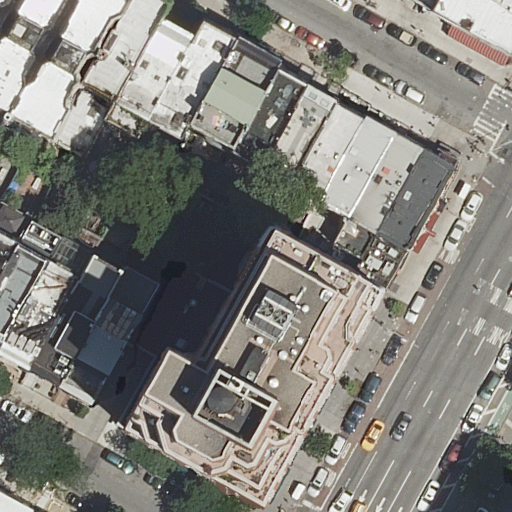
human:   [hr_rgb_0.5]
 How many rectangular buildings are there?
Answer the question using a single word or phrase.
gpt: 18

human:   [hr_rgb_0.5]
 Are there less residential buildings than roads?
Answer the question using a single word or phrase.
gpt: no

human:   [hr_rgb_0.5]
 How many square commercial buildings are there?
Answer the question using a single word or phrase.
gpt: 0

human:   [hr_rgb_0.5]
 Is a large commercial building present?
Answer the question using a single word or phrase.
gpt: no

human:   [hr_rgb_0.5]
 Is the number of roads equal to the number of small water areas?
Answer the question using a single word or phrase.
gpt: no

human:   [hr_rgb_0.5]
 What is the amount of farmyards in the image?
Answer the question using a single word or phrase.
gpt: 0

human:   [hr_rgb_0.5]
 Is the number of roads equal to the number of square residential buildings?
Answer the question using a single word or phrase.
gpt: no

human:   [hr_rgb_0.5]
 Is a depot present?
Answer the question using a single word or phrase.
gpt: no

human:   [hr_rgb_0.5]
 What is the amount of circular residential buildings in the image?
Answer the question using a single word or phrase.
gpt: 0

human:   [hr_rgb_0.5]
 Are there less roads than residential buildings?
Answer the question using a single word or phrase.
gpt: yes

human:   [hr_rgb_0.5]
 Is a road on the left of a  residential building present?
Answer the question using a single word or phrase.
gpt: yes

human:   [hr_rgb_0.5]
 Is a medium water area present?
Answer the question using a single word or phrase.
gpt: no

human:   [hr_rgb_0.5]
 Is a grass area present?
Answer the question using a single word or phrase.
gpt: no

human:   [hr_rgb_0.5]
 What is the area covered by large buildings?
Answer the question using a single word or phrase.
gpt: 1348m2

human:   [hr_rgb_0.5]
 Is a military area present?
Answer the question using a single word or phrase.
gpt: no

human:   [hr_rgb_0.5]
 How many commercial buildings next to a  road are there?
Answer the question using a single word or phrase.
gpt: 0

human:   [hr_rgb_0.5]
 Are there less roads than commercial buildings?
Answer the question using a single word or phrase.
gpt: no

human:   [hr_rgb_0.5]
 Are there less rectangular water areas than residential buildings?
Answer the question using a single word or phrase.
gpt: yes

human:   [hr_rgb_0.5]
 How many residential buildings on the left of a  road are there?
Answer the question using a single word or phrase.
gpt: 22

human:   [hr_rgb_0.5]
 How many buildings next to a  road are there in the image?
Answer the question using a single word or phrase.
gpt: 23

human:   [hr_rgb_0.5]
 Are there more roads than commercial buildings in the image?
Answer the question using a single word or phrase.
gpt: yes

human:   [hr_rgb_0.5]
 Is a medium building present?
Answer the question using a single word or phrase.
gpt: yes

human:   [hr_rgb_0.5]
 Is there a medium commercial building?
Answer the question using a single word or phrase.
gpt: no

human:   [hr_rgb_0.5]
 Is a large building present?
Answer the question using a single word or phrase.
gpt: yes

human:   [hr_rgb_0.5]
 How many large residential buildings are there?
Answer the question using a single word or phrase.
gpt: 1

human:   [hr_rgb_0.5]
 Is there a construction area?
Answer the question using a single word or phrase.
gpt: no

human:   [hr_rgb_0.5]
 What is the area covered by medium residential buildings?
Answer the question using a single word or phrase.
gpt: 2886m2

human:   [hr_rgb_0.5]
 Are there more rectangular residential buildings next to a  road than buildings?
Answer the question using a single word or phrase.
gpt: no

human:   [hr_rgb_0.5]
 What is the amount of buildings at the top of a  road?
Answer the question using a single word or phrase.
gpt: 21

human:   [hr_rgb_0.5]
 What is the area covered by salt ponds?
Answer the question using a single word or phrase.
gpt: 0m2

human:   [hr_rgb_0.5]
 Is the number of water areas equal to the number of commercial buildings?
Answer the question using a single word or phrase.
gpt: yes

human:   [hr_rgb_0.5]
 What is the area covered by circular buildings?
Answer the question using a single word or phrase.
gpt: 0m2

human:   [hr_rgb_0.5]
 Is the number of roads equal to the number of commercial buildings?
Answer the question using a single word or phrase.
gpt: no

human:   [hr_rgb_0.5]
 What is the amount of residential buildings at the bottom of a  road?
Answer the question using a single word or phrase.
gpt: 14

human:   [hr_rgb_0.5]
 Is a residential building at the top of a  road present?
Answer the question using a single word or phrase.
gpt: yes

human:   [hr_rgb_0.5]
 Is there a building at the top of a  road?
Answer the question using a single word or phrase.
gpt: yes